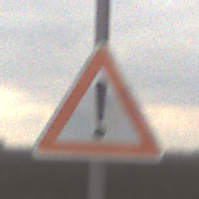
Verkehrszeichen: Gefahrenstelle
Umgebung: Outdoor, Nature
Tageszeit: MorningAfternoon
Wetter: Overcast
Licht: Natural
Jahreszeit: NotSpecified
Kontrast: LowContrast